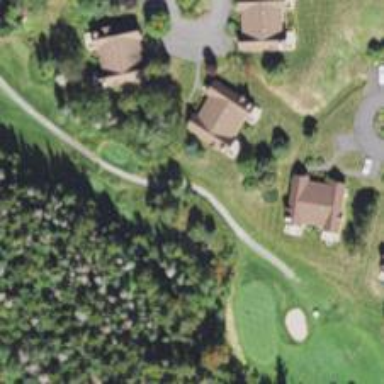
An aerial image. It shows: Grassy area designated as golf tee.